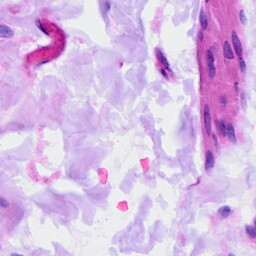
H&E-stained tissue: Ovarian